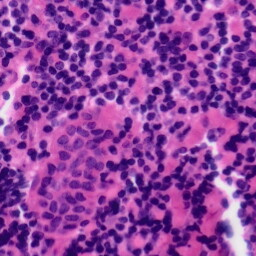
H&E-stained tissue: Tonsil